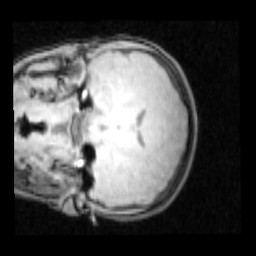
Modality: PDw
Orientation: coronal
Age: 12
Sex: female
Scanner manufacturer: siemens
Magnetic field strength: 3 T
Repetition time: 0.25 s
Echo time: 0.00103 s